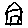
Label: house